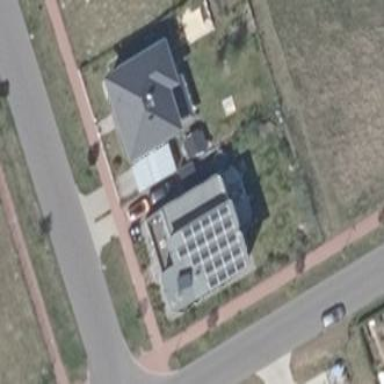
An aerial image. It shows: Detached building.